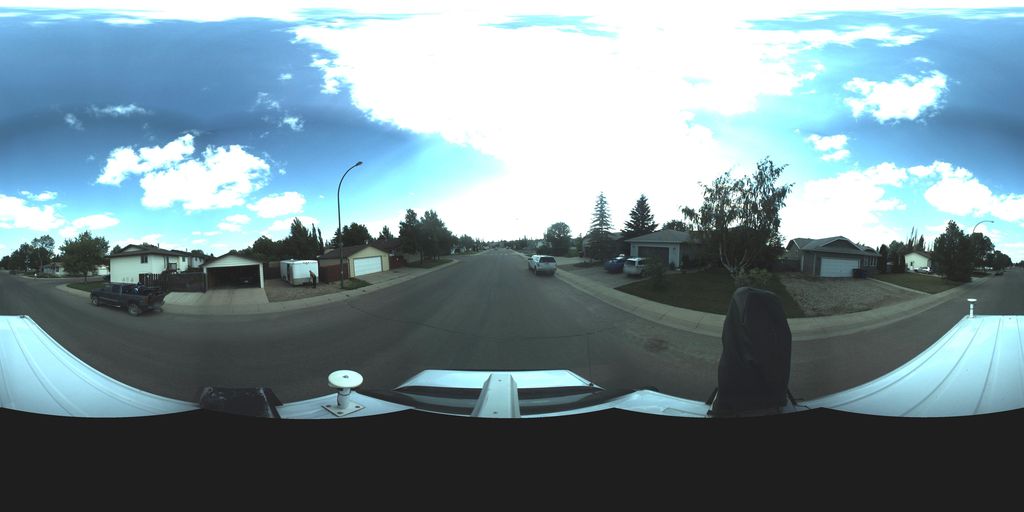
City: saskatoon